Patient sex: M
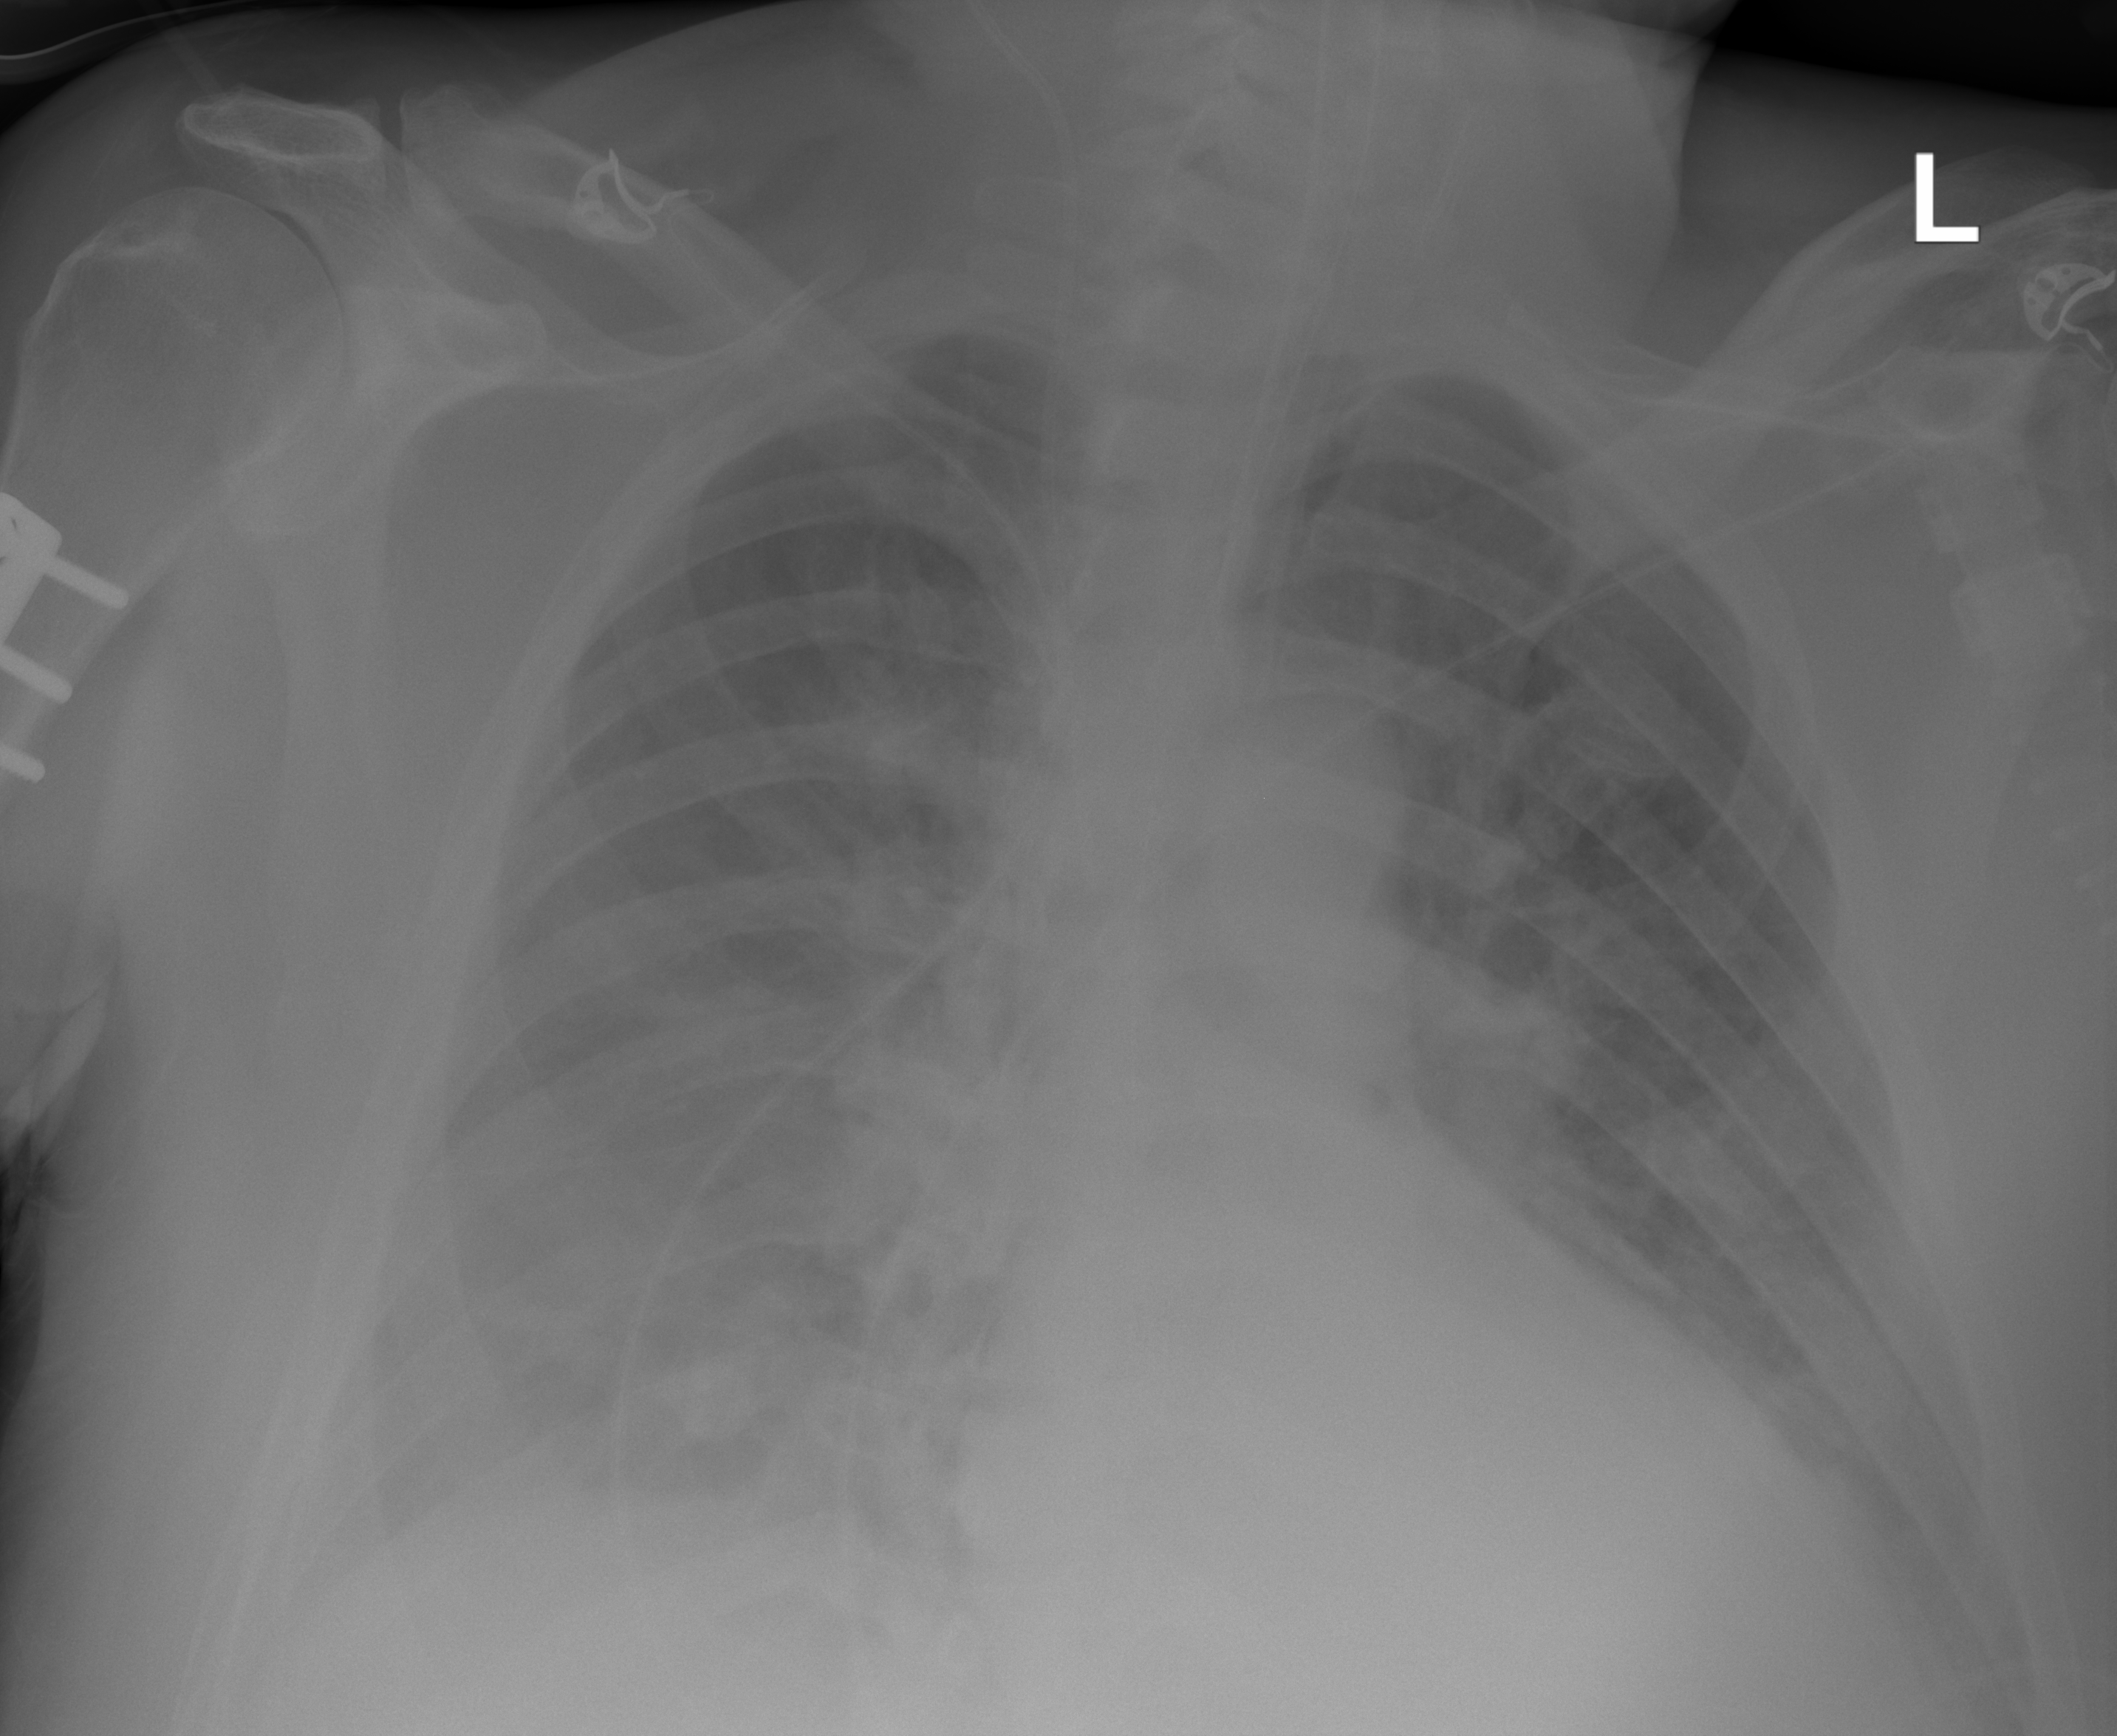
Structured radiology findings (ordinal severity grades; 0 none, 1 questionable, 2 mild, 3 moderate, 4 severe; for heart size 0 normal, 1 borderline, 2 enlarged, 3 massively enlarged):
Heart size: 2
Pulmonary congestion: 2
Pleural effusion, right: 2
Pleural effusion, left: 1
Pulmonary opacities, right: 1
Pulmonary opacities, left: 1
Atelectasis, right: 2
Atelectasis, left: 2